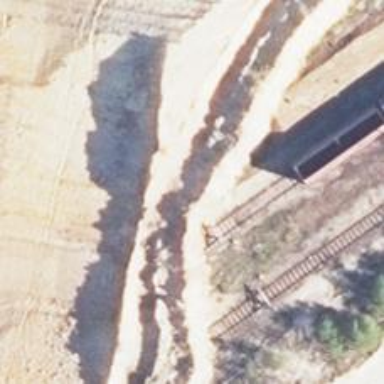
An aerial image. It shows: Abandoned railway yard with electrified contact line.